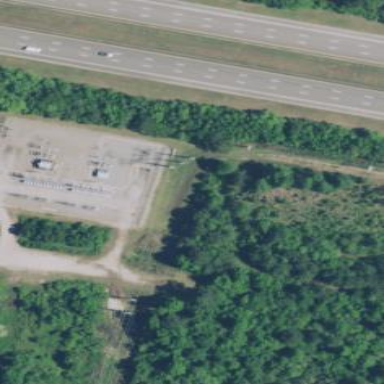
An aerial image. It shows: Distribution substation surrounded by fence.